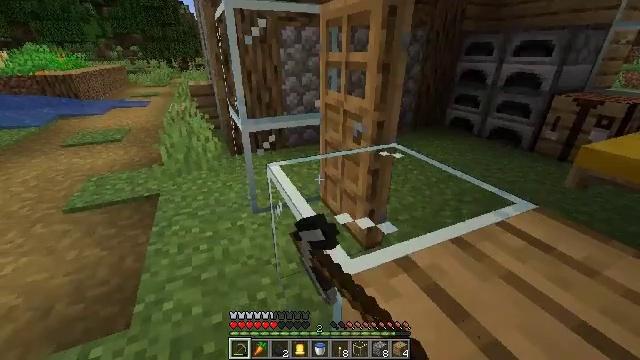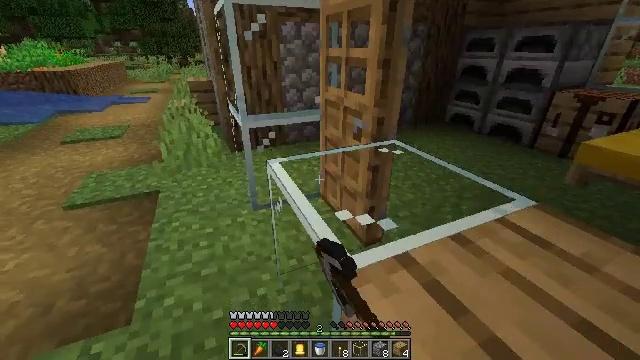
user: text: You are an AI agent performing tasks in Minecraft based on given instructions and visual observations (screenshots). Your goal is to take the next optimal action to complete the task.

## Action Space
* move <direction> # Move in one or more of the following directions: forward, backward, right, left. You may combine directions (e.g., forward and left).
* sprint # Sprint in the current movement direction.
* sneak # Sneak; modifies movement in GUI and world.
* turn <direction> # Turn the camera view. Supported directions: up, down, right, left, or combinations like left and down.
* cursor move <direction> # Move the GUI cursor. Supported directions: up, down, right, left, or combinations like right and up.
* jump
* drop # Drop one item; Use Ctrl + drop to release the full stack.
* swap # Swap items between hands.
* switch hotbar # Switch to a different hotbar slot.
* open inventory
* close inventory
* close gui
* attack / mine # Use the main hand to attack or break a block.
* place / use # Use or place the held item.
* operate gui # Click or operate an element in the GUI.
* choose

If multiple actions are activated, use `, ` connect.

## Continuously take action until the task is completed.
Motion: motion action
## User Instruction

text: Shatter the glass to collect it.
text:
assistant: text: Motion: attack / mine
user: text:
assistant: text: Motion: attack / mine